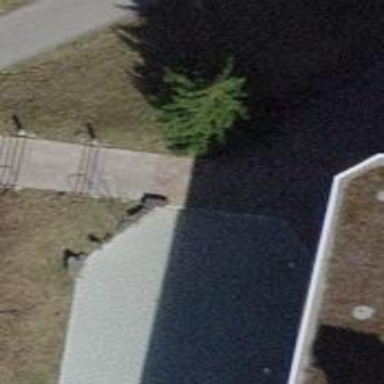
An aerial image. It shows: Road with steps.